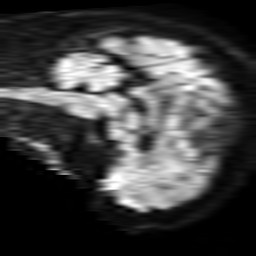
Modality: TRACE
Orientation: sagittal
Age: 53
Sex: male
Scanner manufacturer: philips
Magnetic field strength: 1.5 T
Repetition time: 3.389 s
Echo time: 0.06899 s